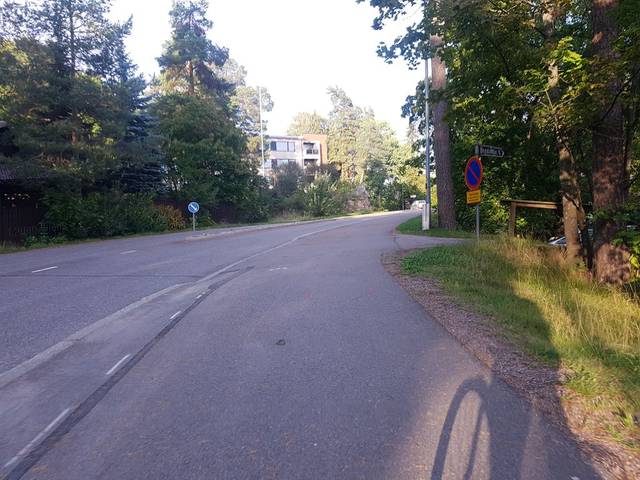
Region: Finland
Coordinates: 60.212, 24.721